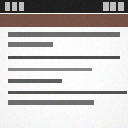
Screen state: on